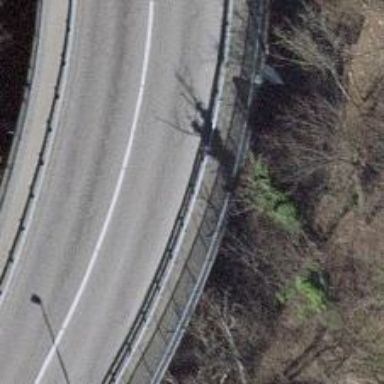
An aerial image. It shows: Bridge with guard rail.